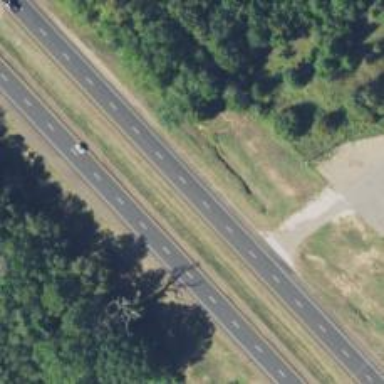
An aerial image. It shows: Asphalt trunk highway which is also expressway.